Field crop: maize
Growth stage: 2
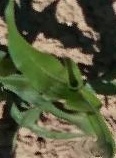
Species: maize